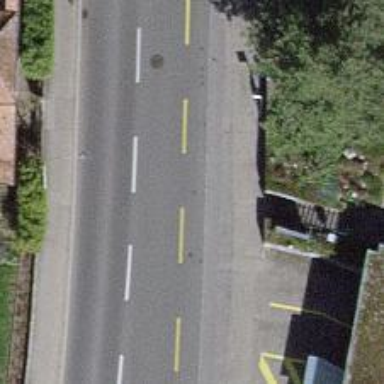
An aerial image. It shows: Set of steps on the road.